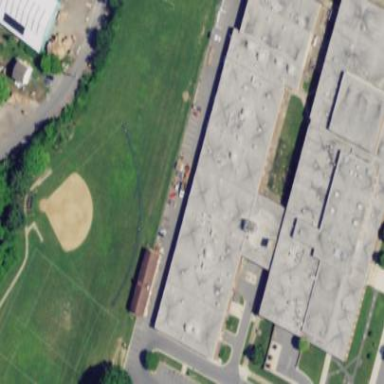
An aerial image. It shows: School building.